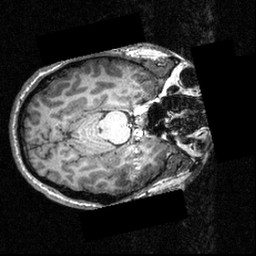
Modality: T1w
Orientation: axial
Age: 24
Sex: male
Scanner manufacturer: siemens
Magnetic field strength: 3.951 T
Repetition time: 1.5 s
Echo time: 0.00335 s